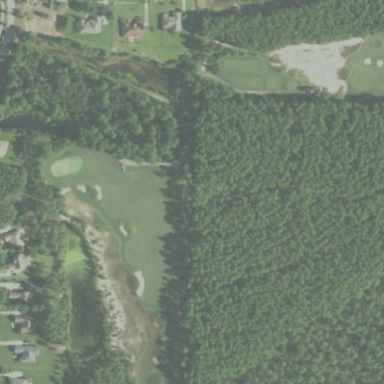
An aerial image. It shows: Golf course surrounded by greenery.